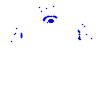
Particle: kaon